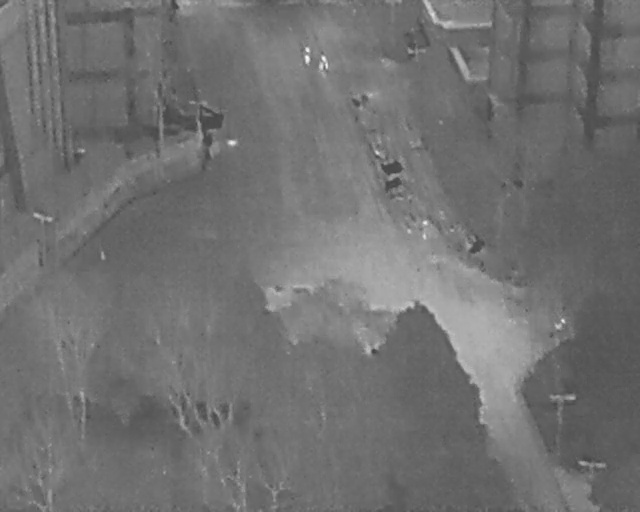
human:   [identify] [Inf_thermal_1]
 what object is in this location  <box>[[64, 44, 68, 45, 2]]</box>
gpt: <ref>1 medium person at the center</ref>